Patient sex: F
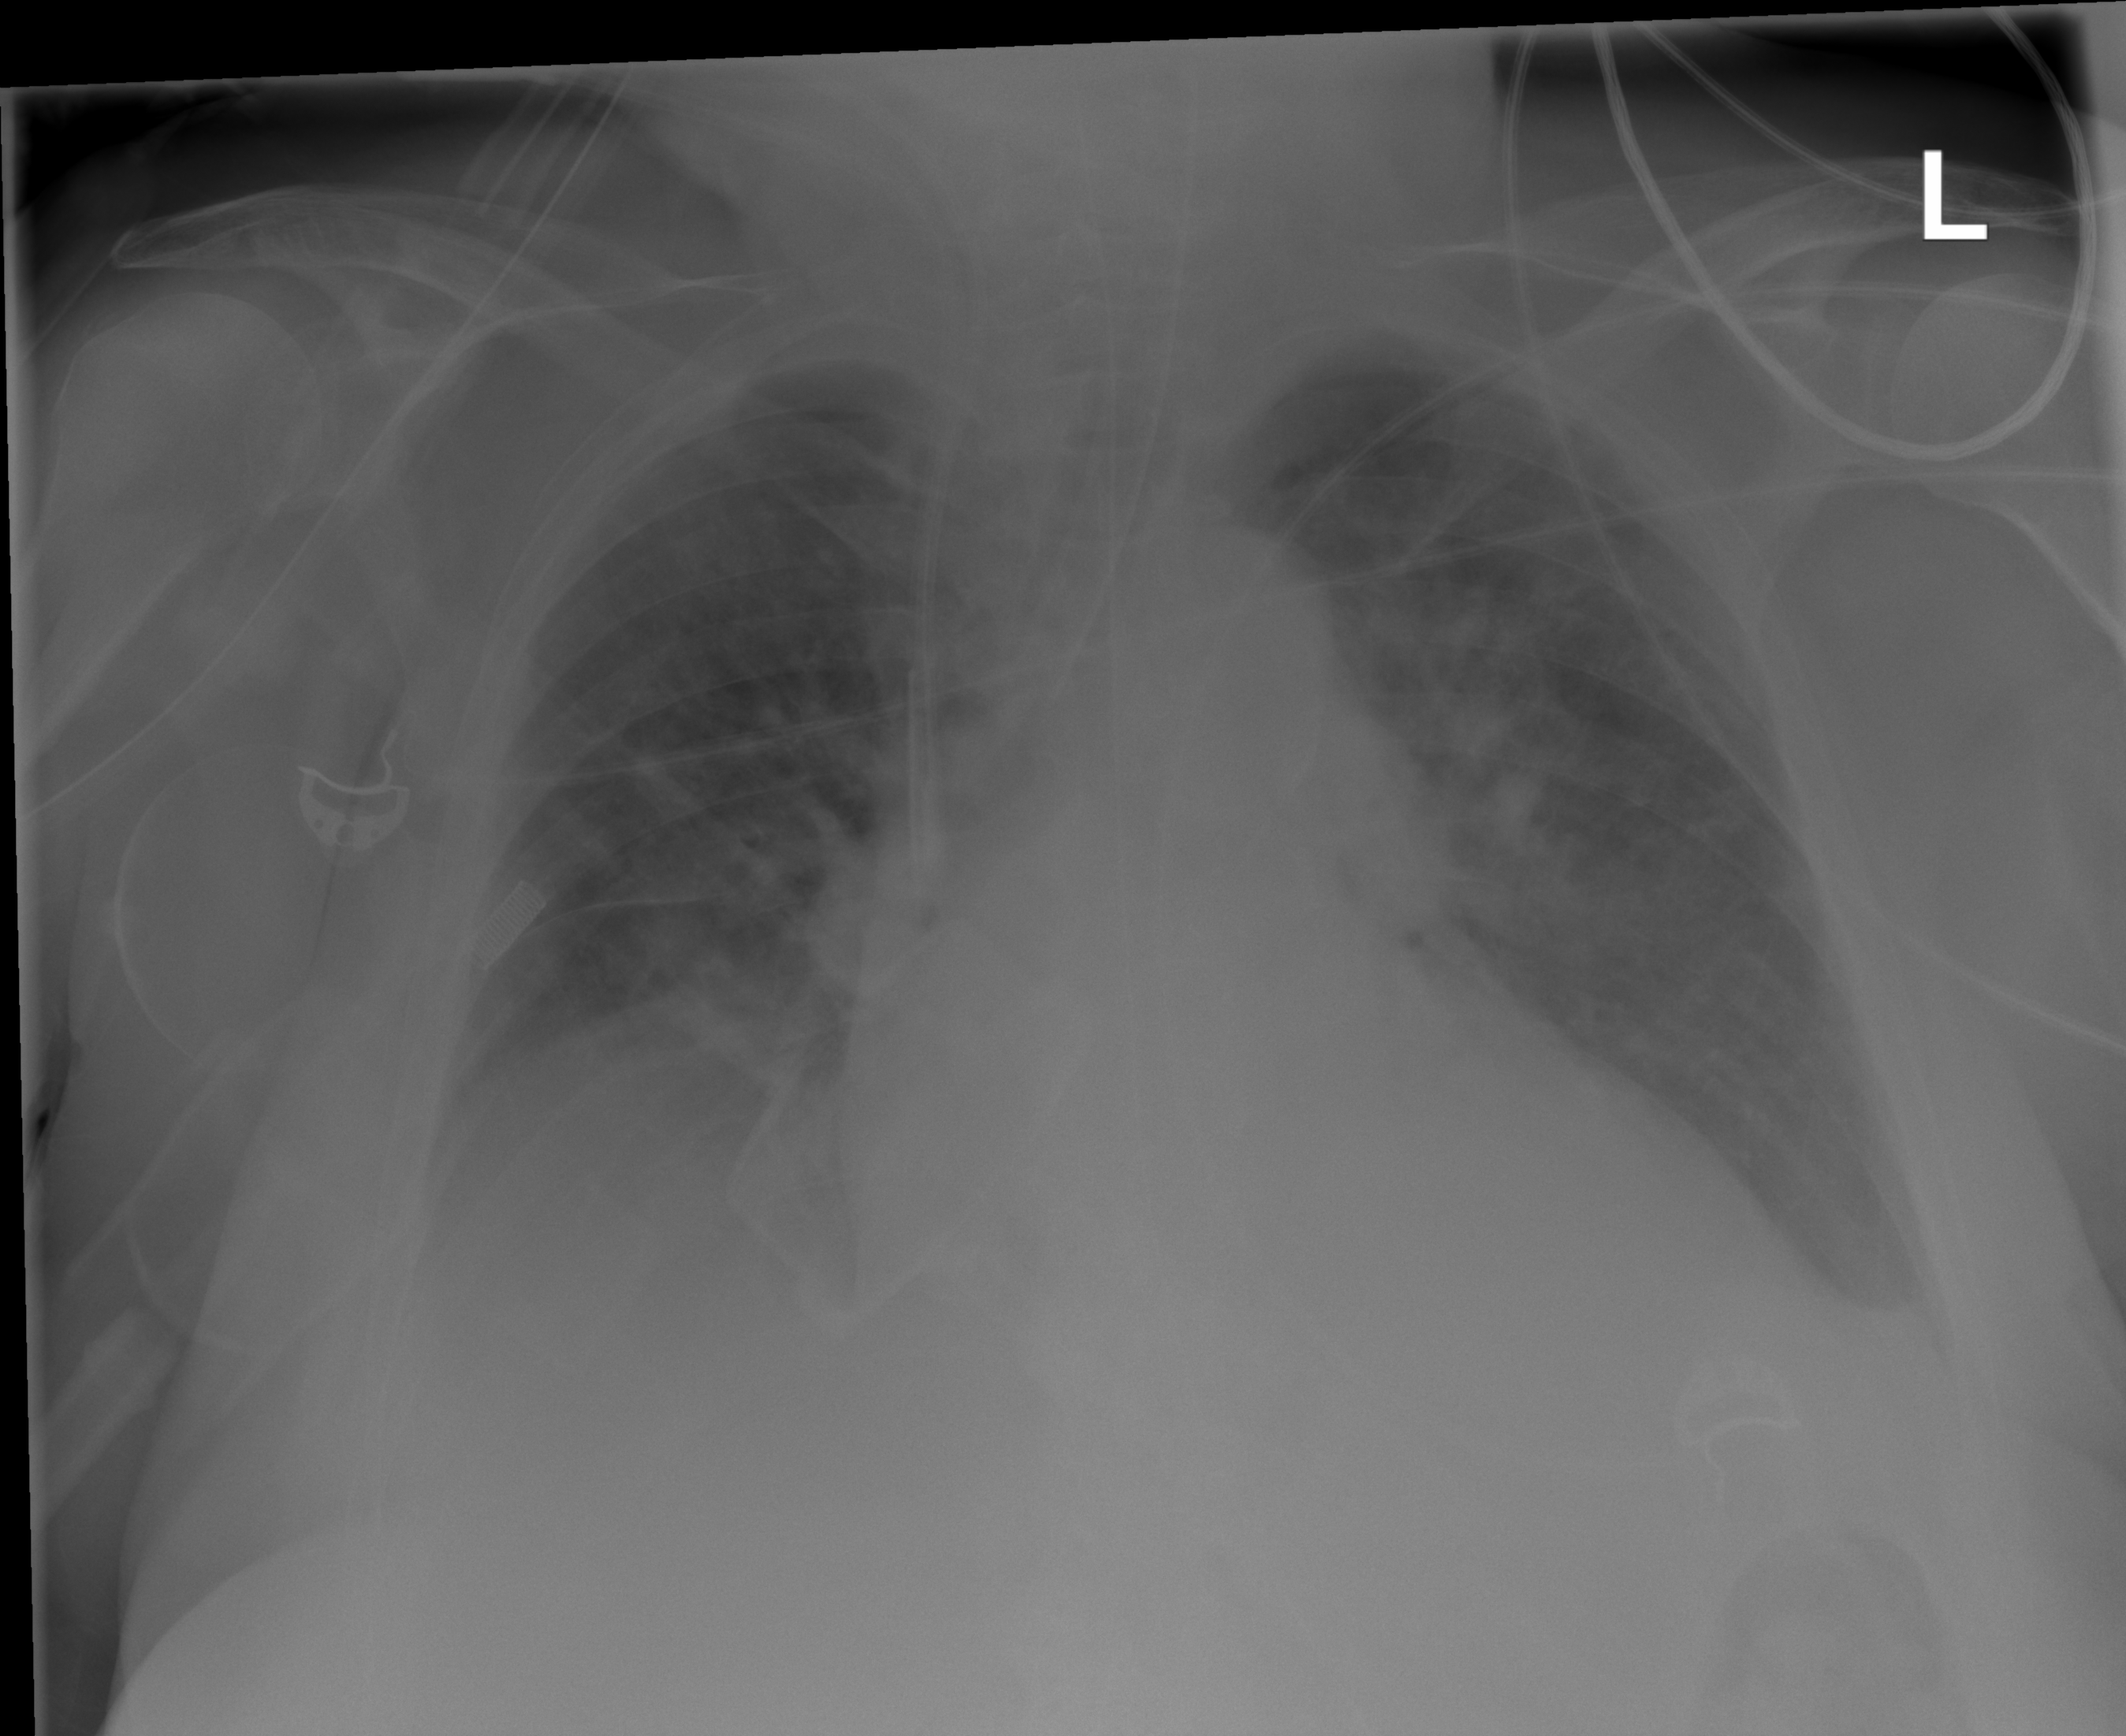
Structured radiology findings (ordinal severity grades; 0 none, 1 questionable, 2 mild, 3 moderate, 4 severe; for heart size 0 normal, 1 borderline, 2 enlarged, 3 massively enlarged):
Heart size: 2
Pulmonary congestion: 2
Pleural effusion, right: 3
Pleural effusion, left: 2
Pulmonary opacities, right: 2
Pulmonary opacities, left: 2
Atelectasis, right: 2
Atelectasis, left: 2